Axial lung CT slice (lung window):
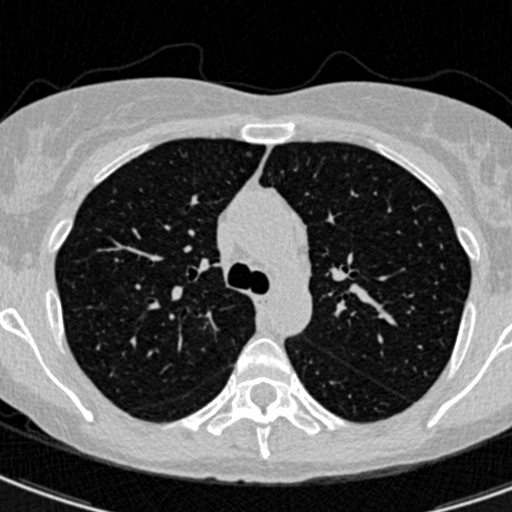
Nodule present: yes
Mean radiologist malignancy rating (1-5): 3